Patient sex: M
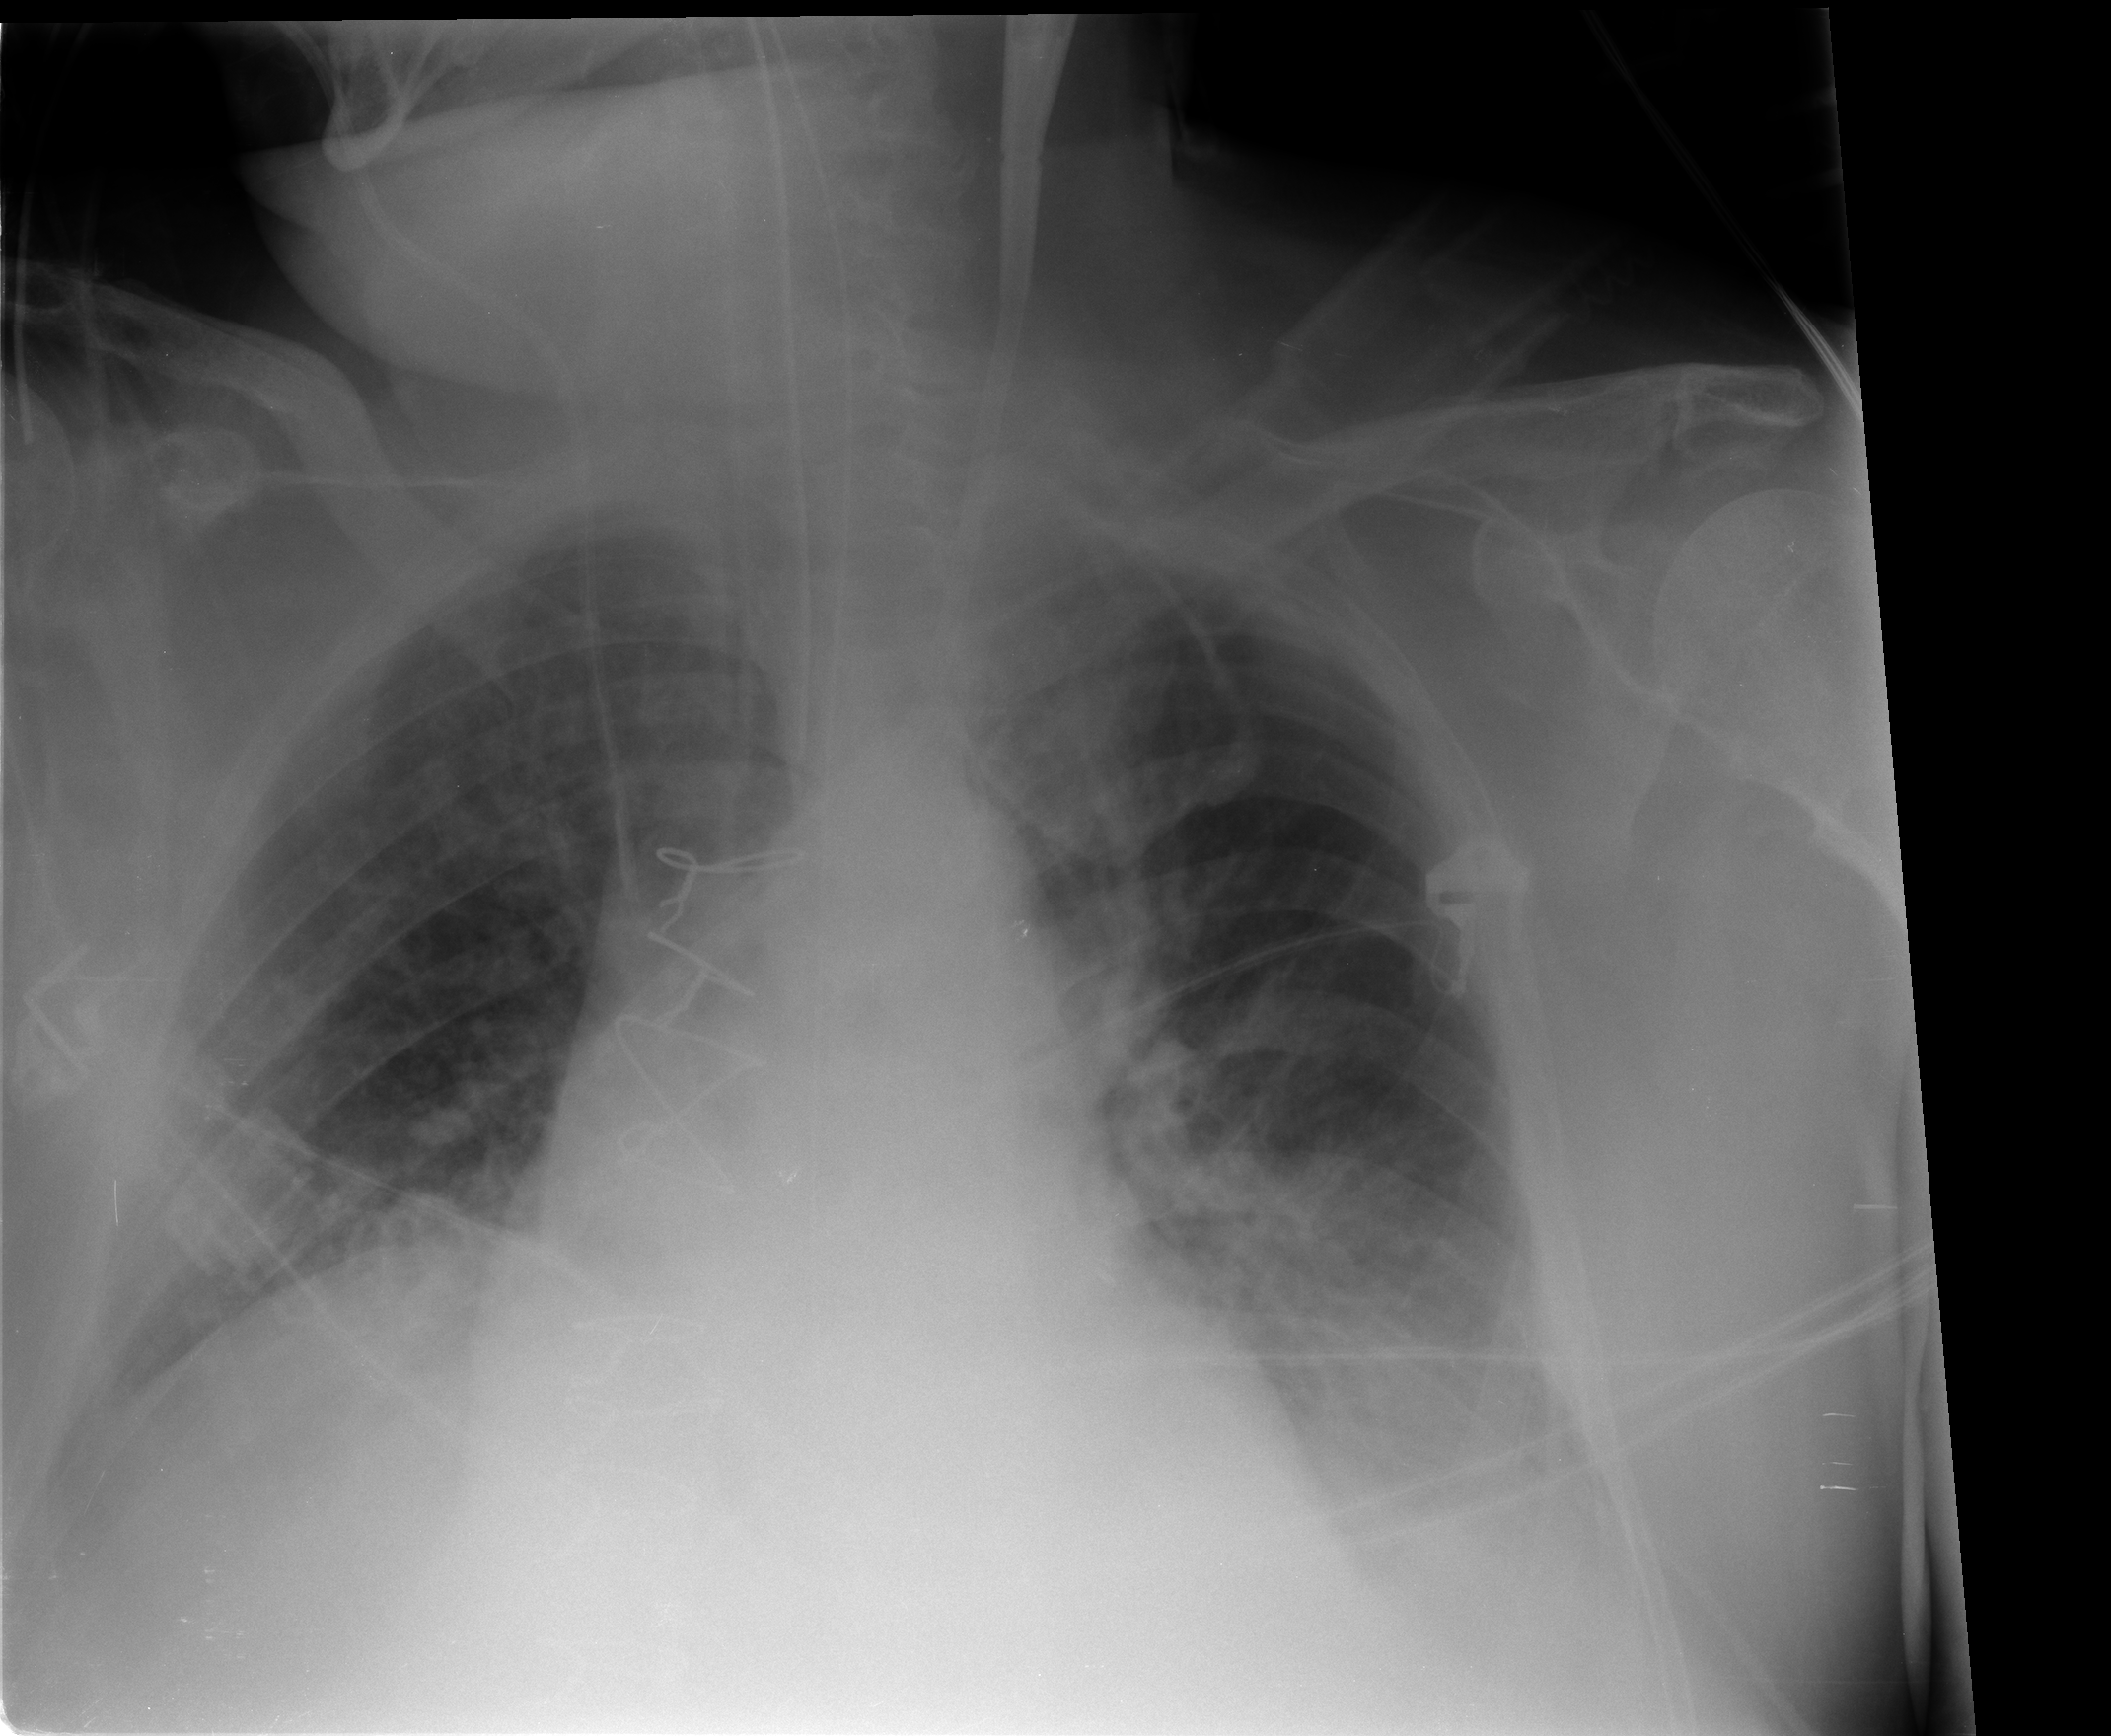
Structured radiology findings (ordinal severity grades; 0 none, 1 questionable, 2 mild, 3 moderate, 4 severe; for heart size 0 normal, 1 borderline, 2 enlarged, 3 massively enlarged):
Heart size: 2
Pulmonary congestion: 1
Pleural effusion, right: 1
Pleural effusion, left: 2
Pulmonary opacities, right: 0
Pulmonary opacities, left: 0
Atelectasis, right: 1
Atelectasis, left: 1